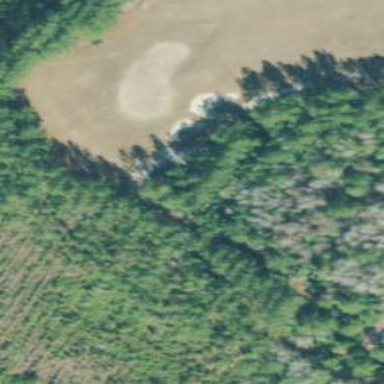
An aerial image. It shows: Golf bunker filled with natural sand.